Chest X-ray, PA view. Patient: 41 years old, sex F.
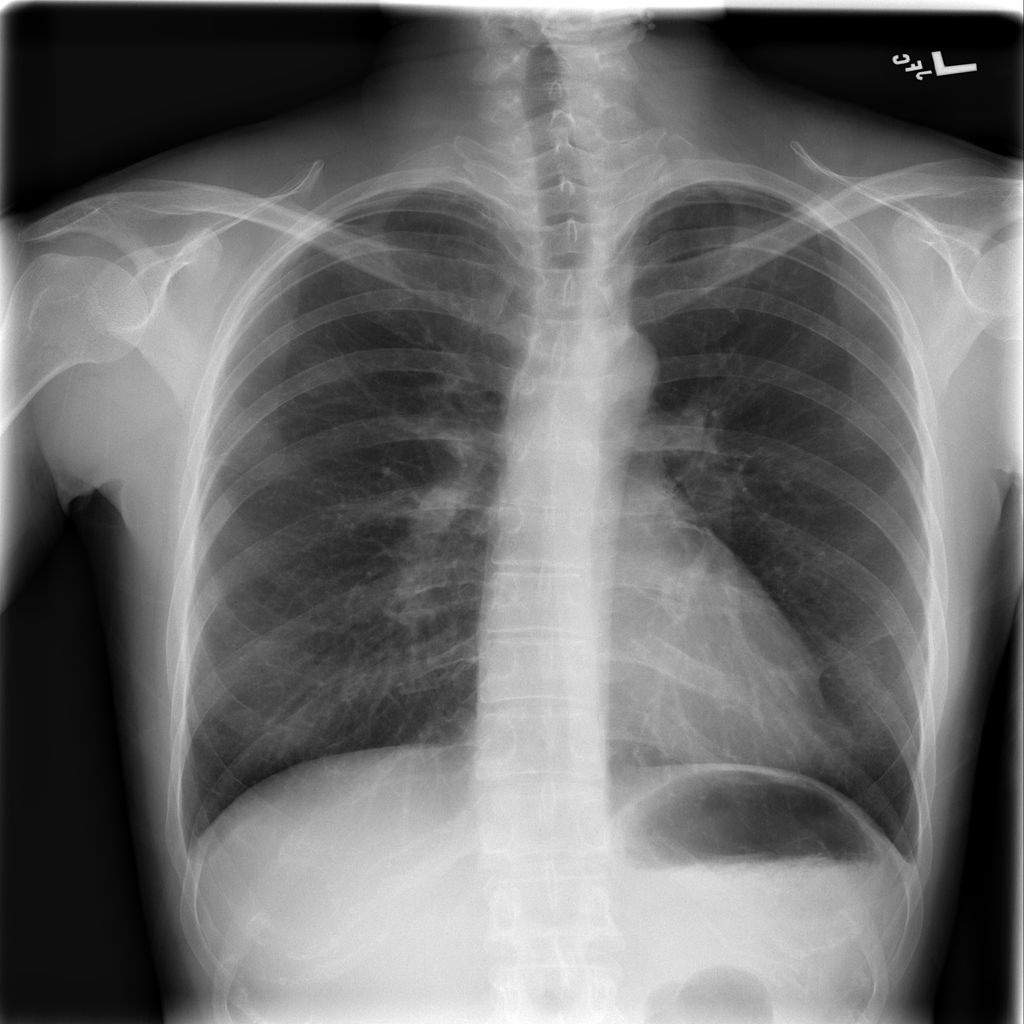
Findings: Consolidation